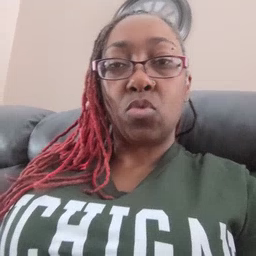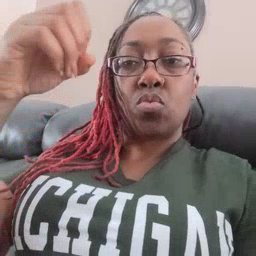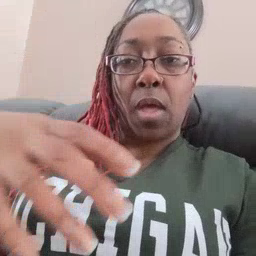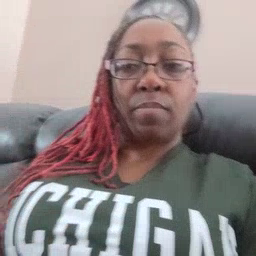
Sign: drop